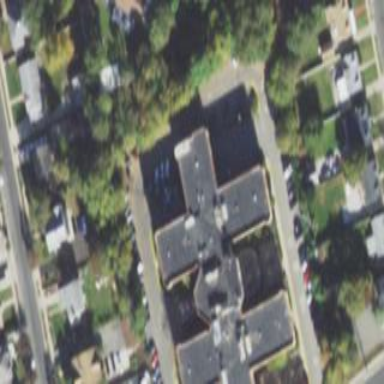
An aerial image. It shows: Nursing home building.